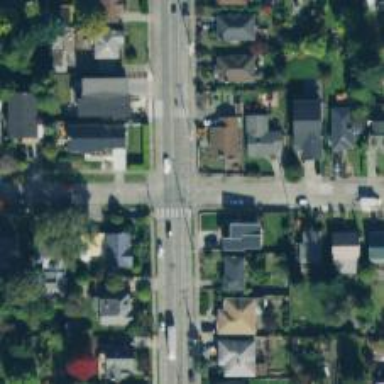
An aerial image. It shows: Residential road with separate sidewalk.